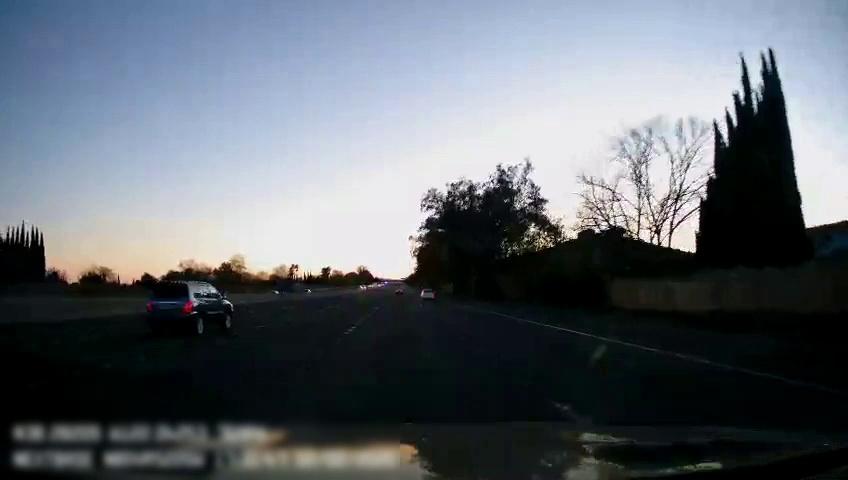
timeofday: Day
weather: Sunny
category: Drivable Space
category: Vehicles | Car
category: Vehicles | SUV
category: Lanes | Current Lane
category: Lanes | Current Lane
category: Lanes | Alternate Lane
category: Lanes | Alternate Lane